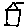
Label: house